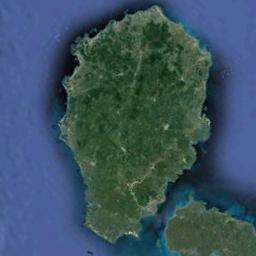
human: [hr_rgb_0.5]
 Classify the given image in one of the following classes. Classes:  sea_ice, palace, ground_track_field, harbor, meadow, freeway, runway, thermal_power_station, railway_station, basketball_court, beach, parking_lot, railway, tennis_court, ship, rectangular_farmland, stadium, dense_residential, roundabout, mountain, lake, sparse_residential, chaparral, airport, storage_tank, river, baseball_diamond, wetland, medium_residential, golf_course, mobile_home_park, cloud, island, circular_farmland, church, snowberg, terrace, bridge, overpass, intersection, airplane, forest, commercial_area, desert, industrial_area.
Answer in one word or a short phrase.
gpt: island